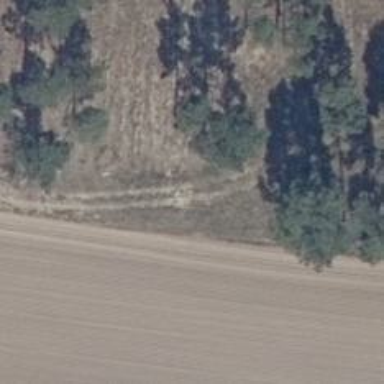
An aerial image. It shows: Track road with grade4 tracktype.